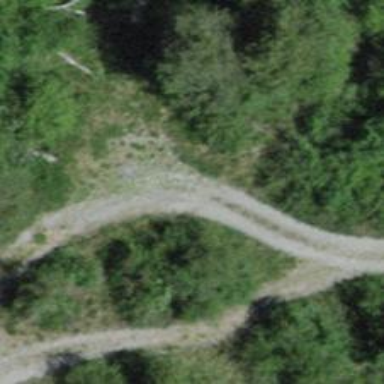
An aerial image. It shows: Unpaved path.